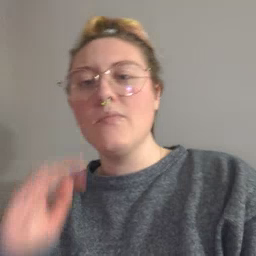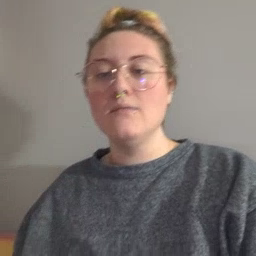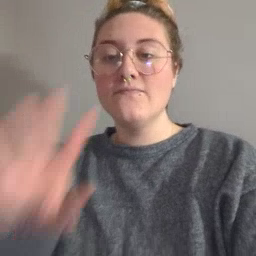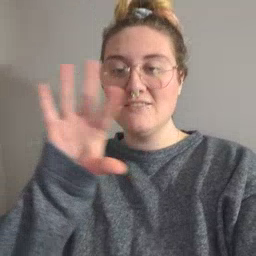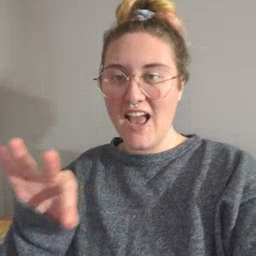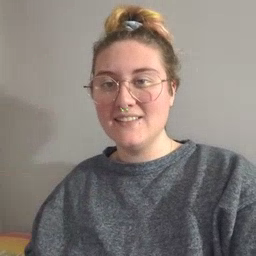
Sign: frenchfries